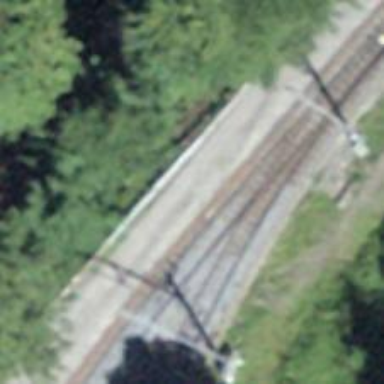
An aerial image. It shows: Halt on the railway.